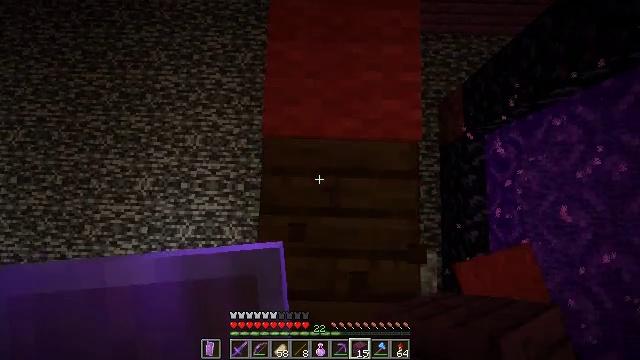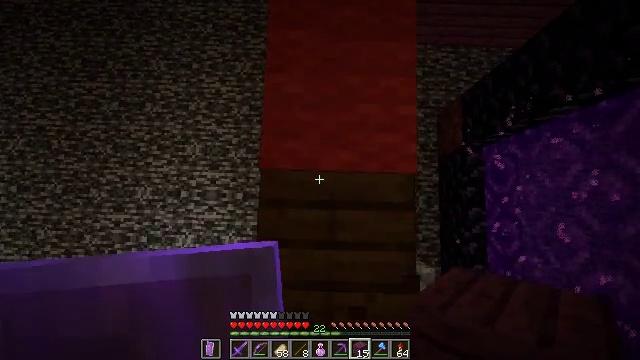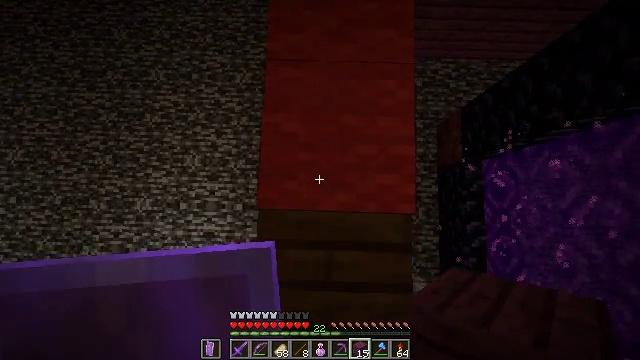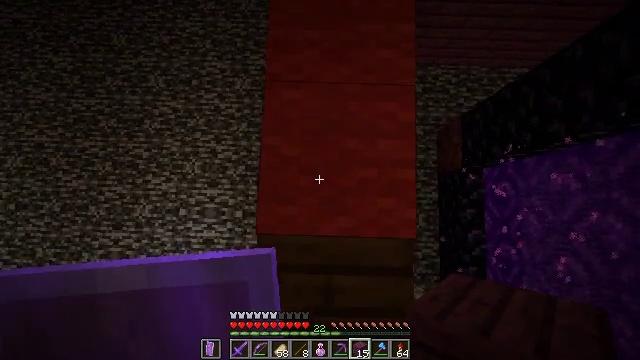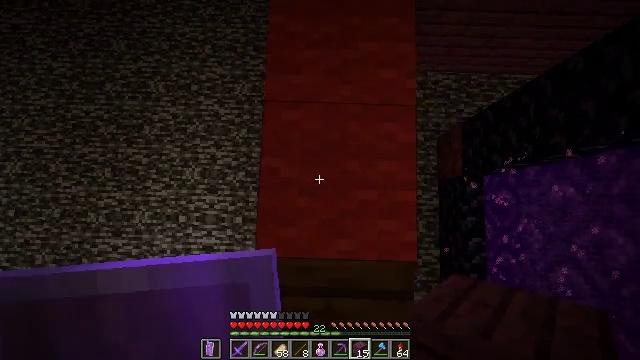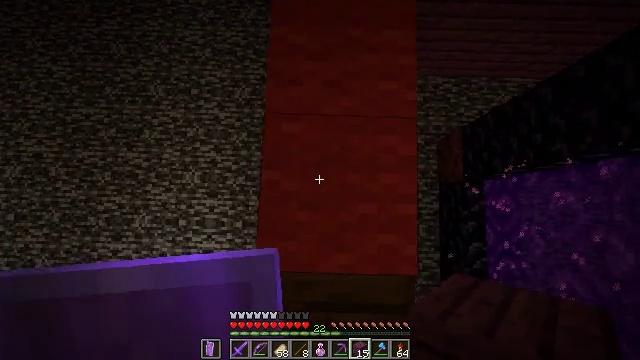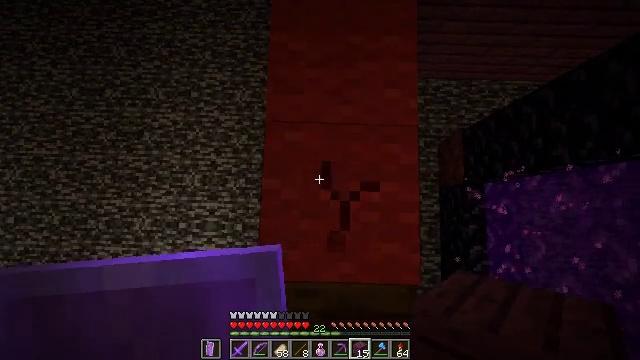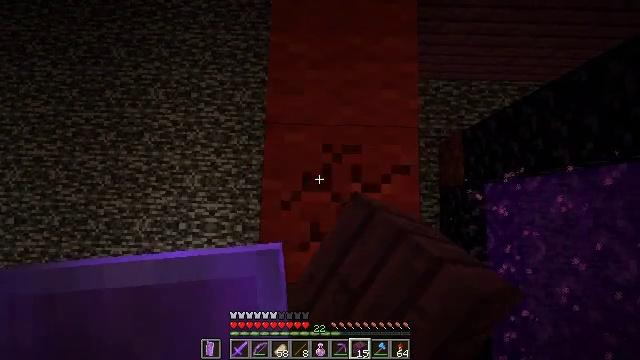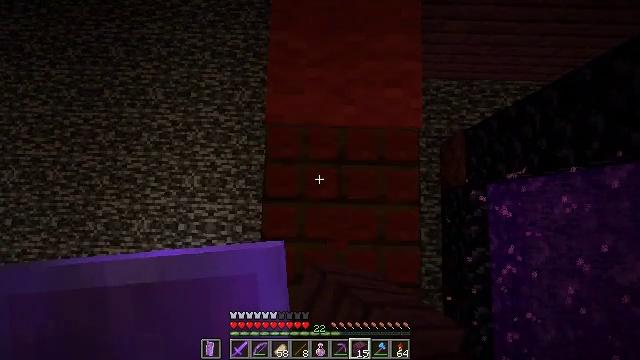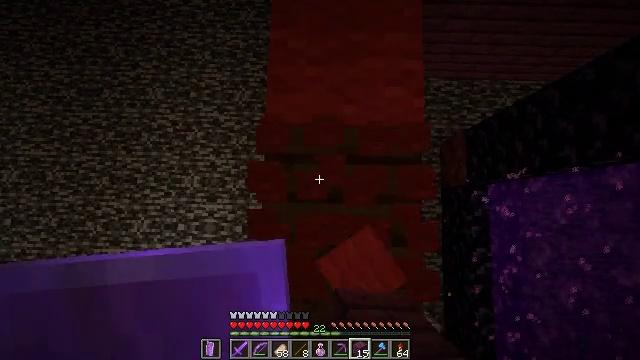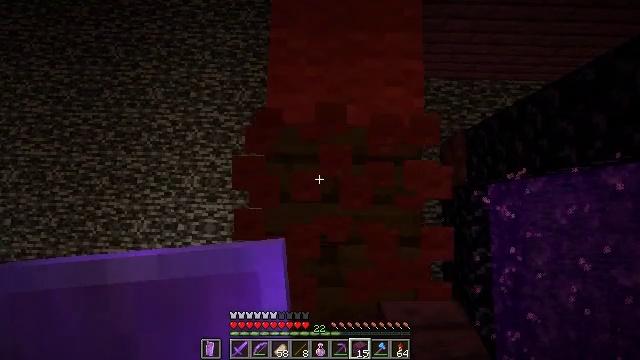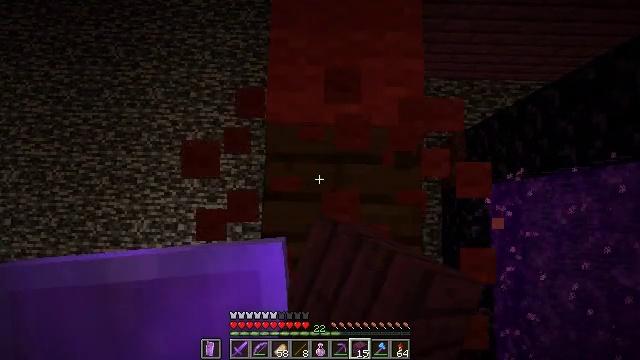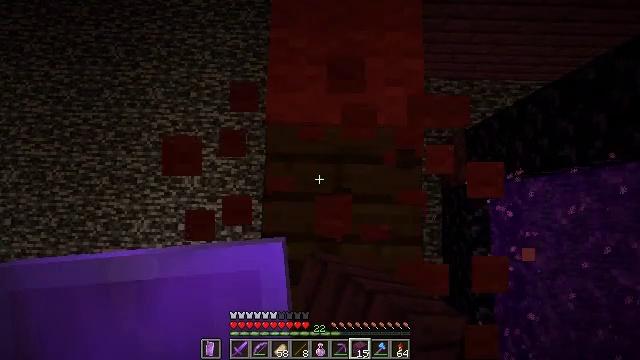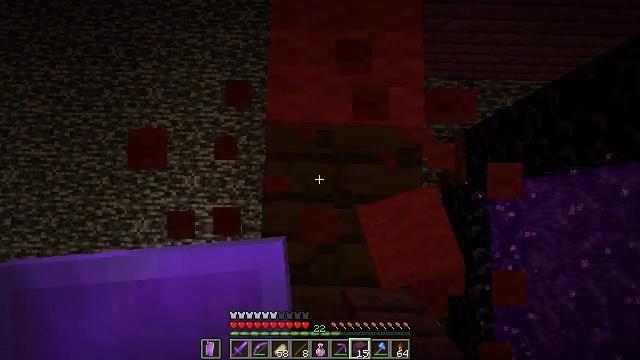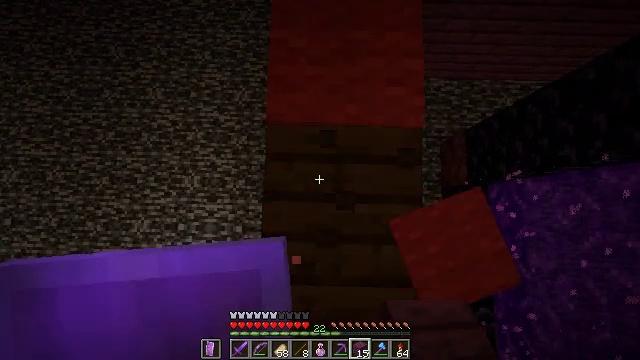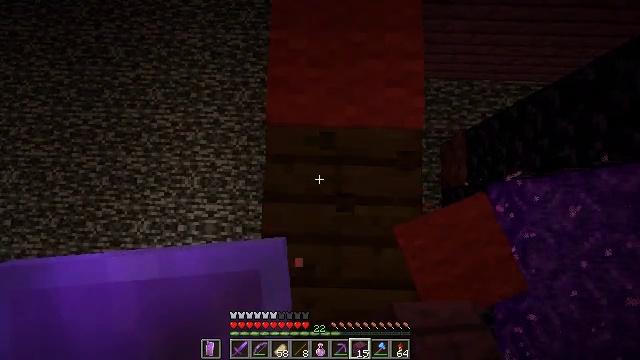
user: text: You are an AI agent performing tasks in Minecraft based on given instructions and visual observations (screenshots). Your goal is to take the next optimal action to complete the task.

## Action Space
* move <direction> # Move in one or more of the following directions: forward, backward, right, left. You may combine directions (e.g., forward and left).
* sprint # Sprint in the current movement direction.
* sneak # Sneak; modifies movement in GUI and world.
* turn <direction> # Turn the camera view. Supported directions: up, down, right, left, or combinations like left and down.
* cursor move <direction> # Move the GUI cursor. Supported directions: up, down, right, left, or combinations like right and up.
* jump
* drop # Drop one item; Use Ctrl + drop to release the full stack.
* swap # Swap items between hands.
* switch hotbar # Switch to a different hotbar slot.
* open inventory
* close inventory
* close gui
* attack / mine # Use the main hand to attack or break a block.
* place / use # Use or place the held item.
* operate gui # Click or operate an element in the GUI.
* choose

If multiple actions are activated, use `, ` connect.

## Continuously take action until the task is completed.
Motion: motion action
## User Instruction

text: Dig up the red carpet.
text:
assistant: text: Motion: move forward
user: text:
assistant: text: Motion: move forward
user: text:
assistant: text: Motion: move forward
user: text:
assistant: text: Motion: no_op
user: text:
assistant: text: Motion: no_op
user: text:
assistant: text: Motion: attack / mine
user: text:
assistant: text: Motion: attack / mine
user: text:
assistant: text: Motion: attack / mine
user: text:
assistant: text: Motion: attack / mine
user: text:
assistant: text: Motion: attack / mine
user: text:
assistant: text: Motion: attack / mine
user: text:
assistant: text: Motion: attack / mine
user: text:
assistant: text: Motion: attack / mine
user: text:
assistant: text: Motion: no_op
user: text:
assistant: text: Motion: move forward
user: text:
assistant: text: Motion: move forward
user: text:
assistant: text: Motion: move forward
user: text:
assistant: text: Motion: move forward
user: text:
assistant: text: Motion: no_op
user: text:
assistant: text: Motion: attack / mine
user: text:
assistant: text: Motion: attack / mine
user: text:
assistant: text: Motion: attack / mine
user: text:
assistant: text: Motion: attack / mine
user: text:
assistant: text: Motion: attack / mine
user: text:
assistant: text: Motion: attack / mine
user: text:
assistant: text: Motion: attack / mine
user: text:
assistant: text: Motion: attack / mine
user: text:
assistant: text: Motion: move forward
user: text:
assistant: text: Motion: move forward
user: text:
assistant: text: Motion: move forward